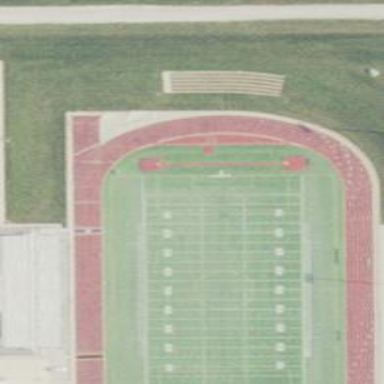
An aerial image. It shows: American football pitch with turf surface.